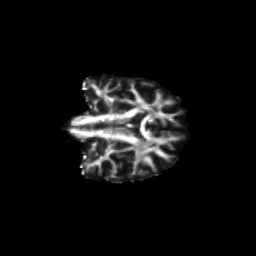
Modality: FA
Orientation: coronal
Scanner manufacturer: siemens
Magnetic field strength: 3 T
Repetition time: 9.2 s
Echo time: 0.084 s